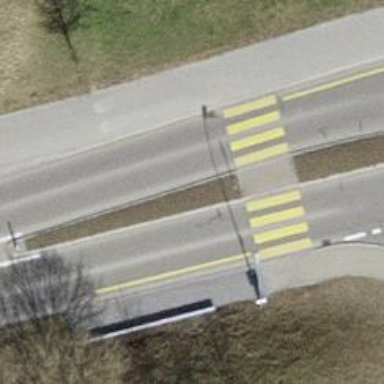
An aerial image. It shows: Public transport stop position.